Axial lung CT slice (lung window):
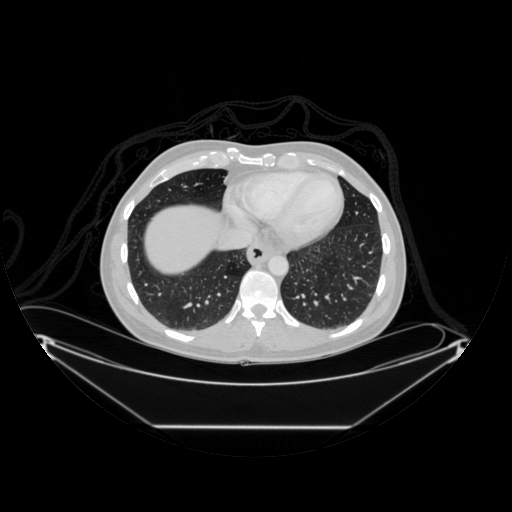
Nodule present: no